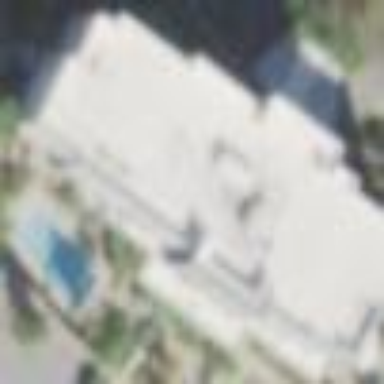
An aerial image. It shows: Hotel building.